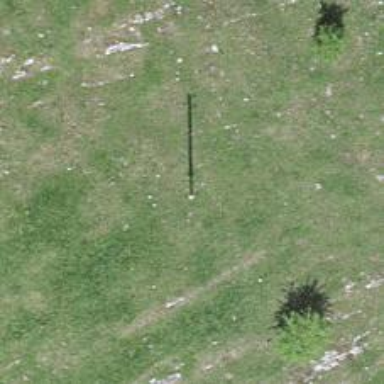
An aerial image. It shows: Power pole.